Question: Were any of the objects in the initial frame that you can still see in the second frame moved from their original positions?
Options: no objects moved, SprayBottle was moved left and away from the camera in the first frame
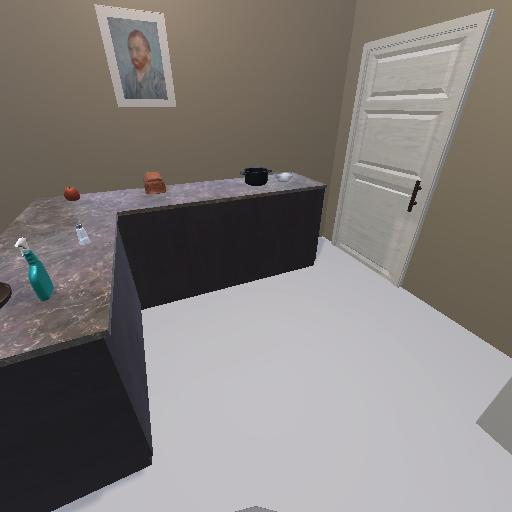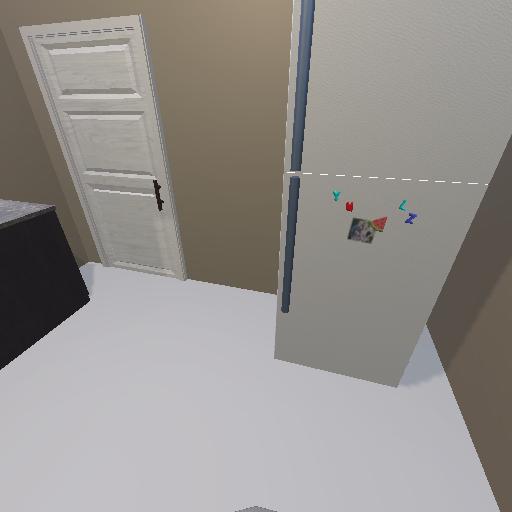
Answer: no objects moved